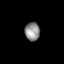
Tissue: lung
Cell type: Endothelial cells
Senescence score: 0.5566
Nuclear area (px): 272
Mean DAPI intensity: 141.132